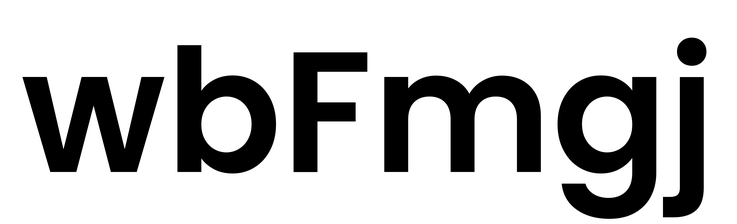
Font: Poppins-SemiBold